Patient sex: M
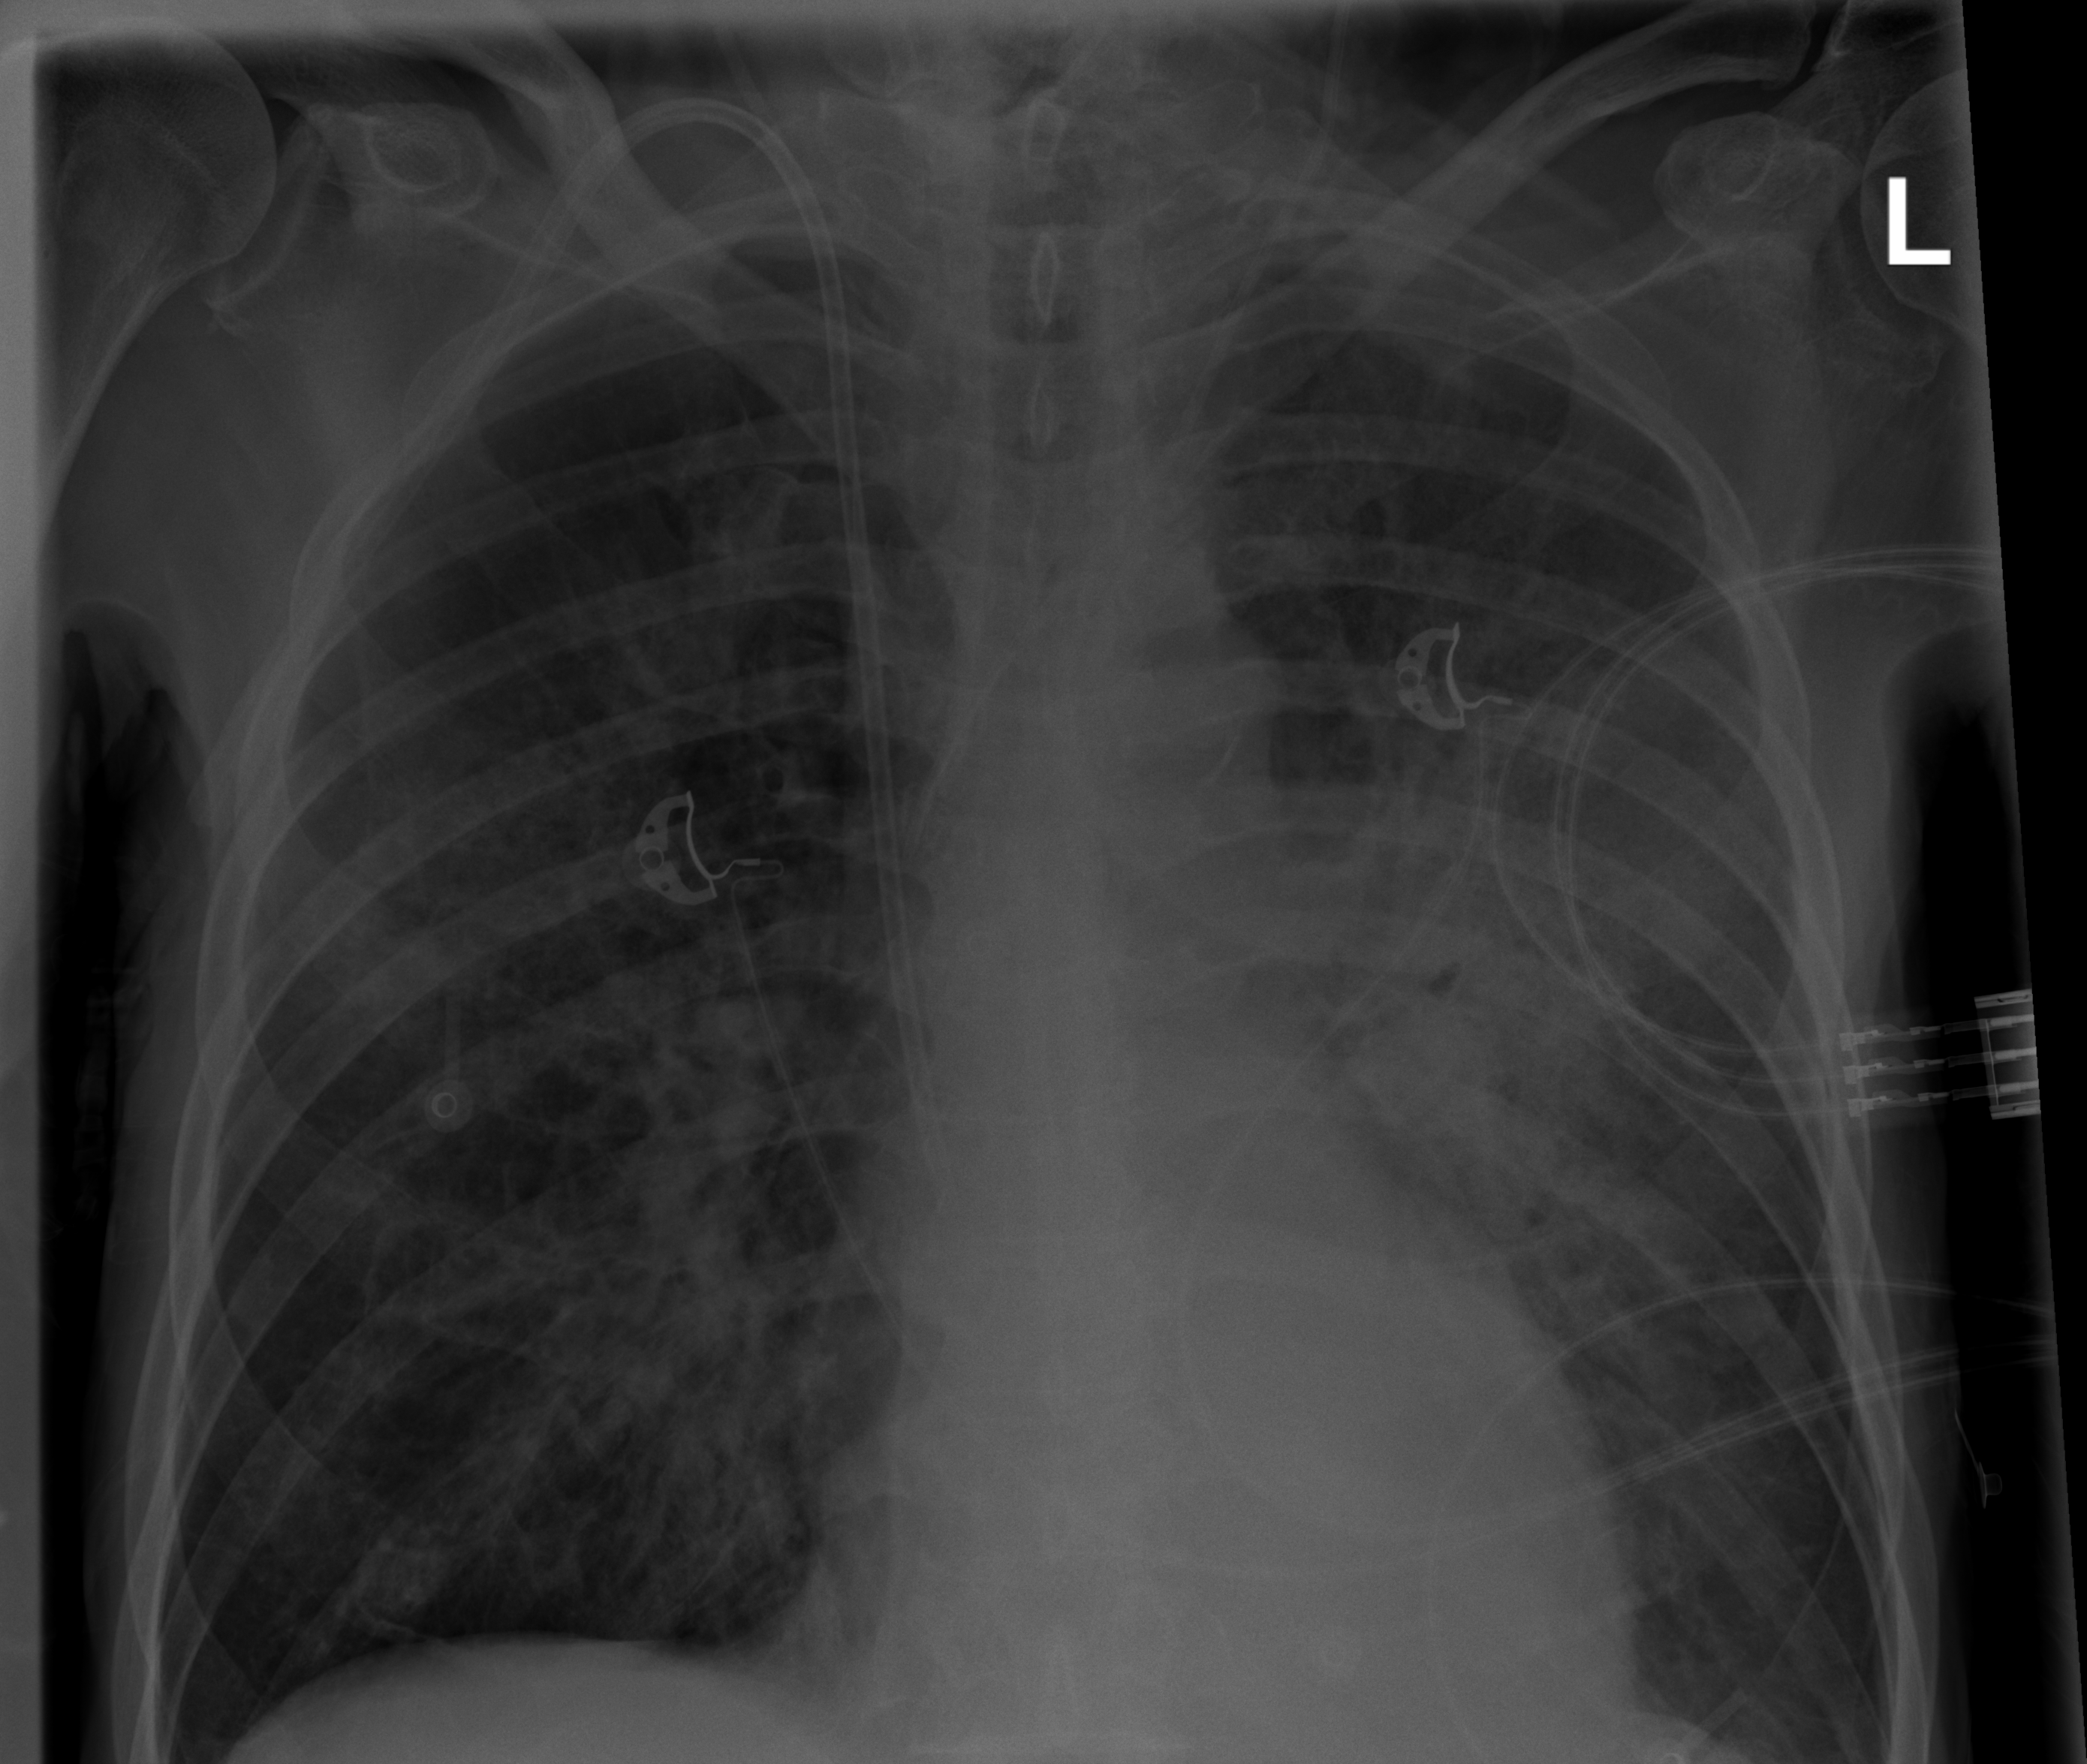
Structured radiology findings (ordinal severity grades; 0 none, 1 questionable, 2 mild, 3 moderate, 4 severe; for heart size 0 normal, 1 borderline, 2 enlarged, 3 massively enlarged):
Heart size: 1
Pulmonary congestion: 0
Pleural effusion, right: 0
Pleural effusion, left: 0
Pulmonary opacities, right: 2
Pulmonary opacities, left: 3
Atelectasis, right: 2
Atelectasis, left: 0